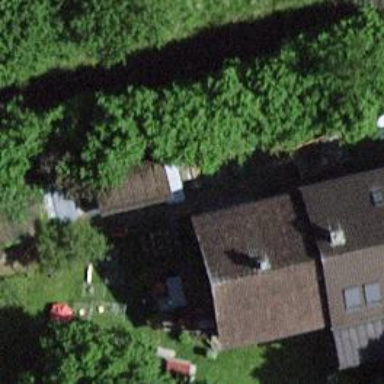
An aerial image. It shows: Simple and straightforward house.